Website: apple
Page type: billing-address
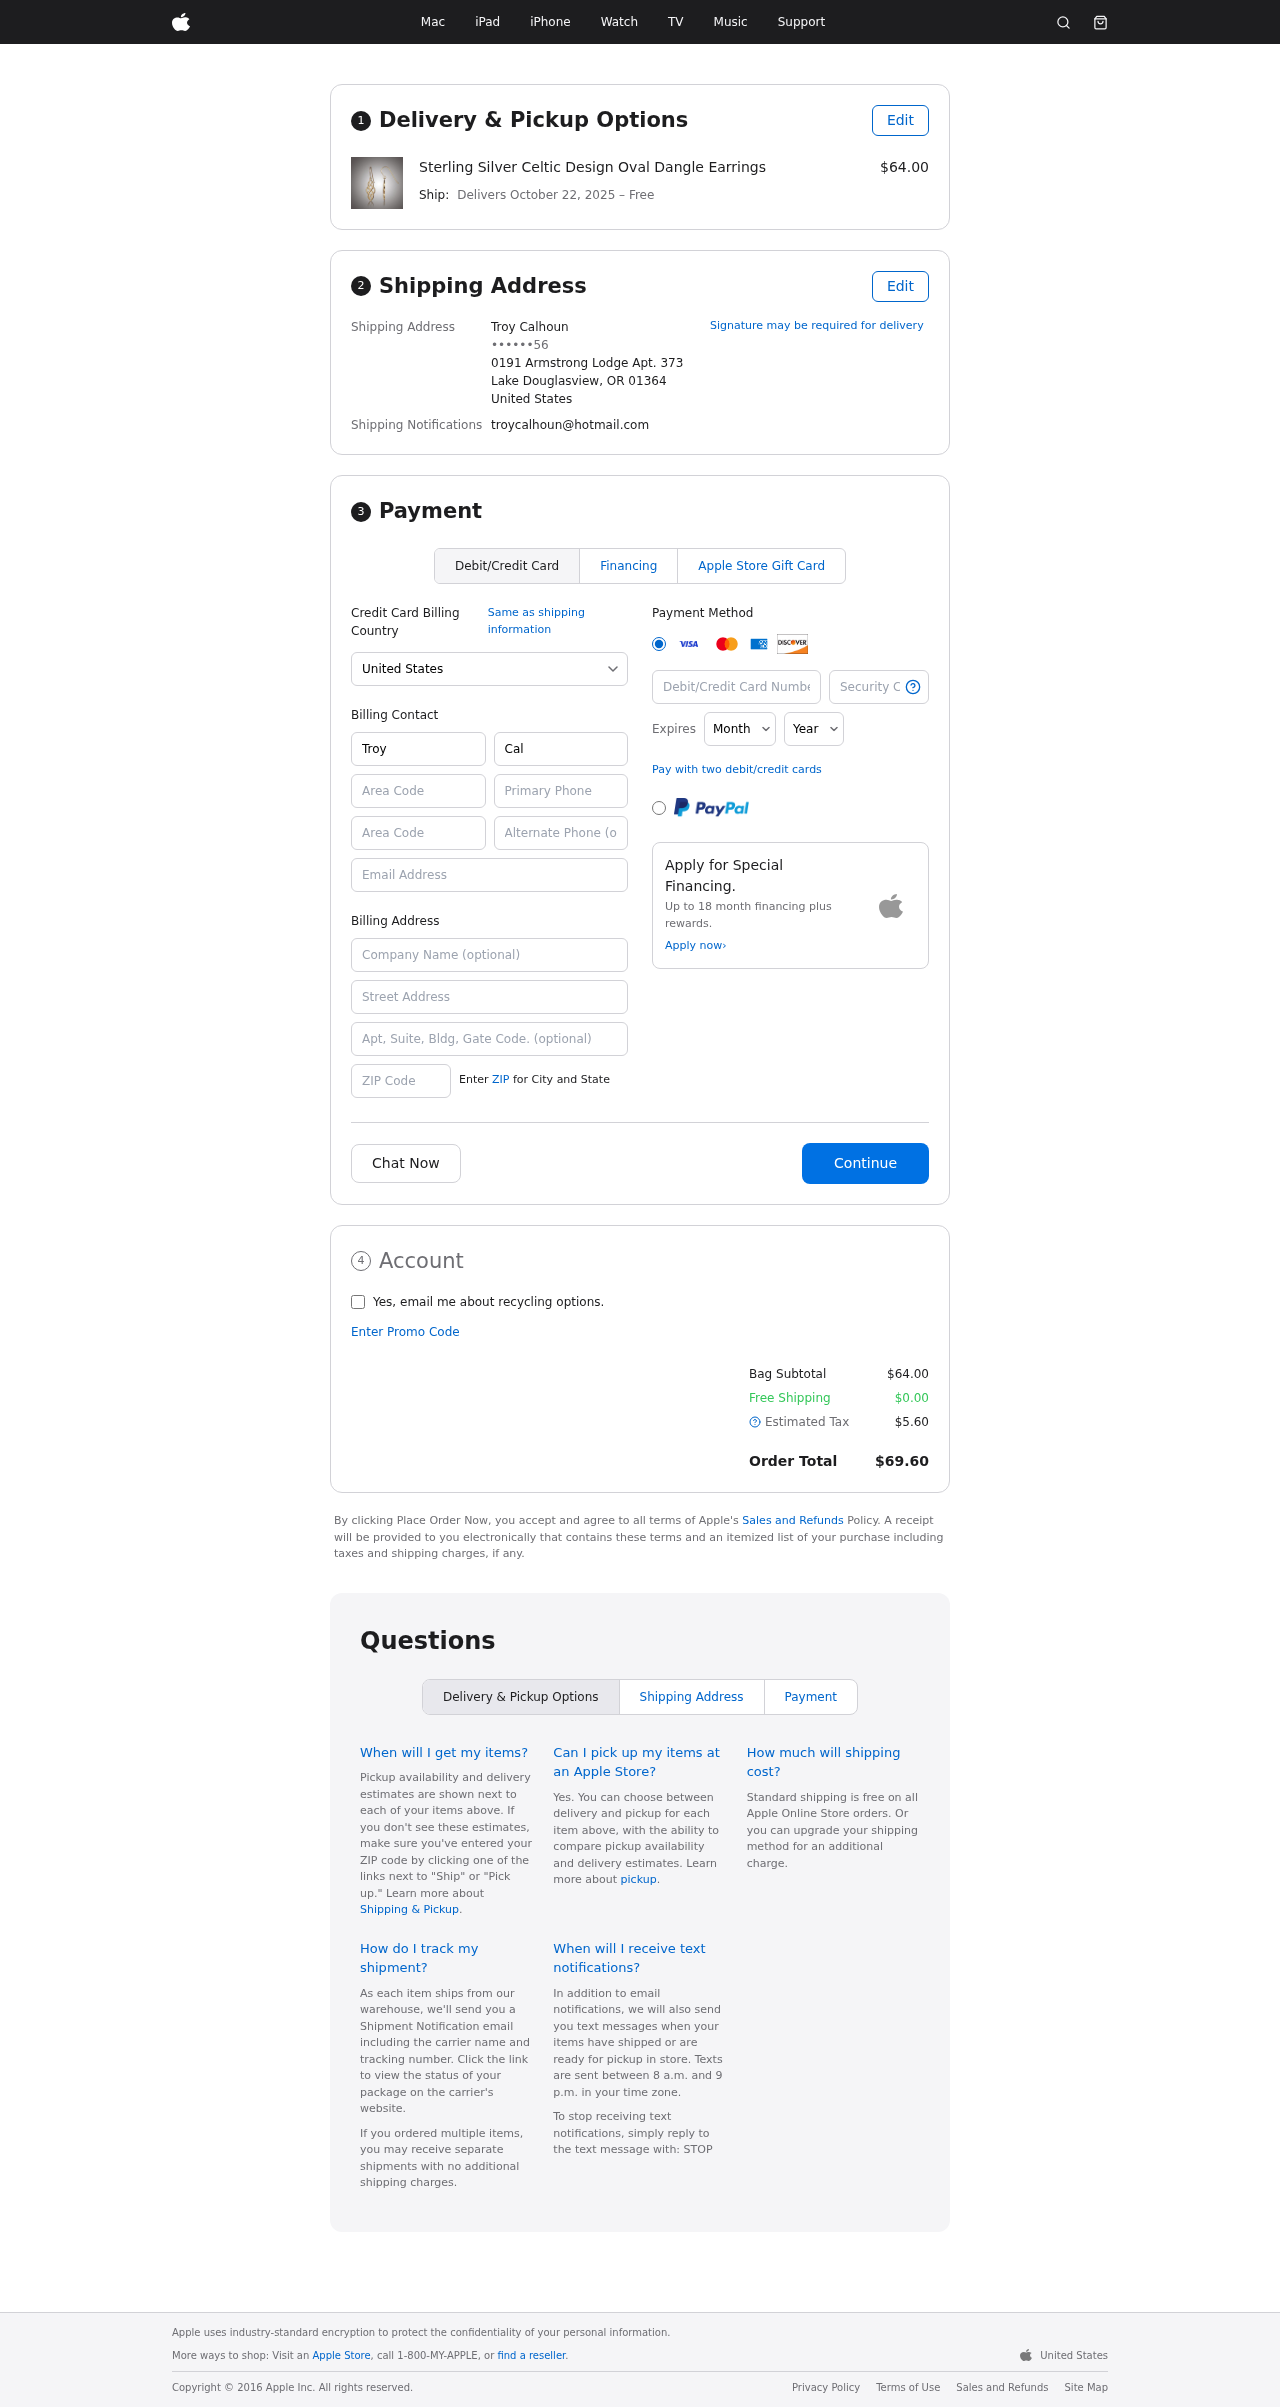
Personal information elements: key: PII_CARD_CVV
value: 1338
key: PII_CARD_EXPIRY_MONTH
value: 07
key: PII_CARD_EXPIRY_YEAR
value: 26
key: PII_CARD_NUMBER
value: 3722 9498 2249 236
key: PII_CITY_STATE_ZIP
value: Lake Douglasview, OR 01364
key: PII_COUNTRY
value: United States
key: PII_EMAIL
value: troycalhoun@hotmail.com
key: PII_FULLNAME
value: Troy Calhoun
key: PII_STREET
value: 0191 Armstrong Lodge Apt. 373
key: PII_PHONE_LINE_NUMERIC
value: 56
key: PII_PHONE_SUFFIX_NUMERIC
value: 56
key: PII_BILLING_FIRSTNAME
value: Troy
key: PII_BILLING_LASTNAME
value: Calhoun
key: PII_BILLING_PHONE_AREA
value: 713
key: PII_BILLING_PHONE
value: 7136880056
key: PII_BILLING_EMAIL
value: troycalhoun@hotmail.com
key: PII_BILLING_COMPANY
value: Mills, Perez and Bishop
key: PII_BILLING_STREET
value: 0191 Armstrong Lodge Apt. 373
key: PII_BILLING_STREET2
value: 06119 Jessica Roads
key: PII_BILLING_POSTCODE
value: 01364
Product elements: key: PRODUCT1_NAME
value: Sterling Silver Celtic Design Oval Dangle Earrings
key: PRODUCT1_PRICE
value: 64
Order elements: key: ORDER_DELIVERY_DATE
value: October 22, 2025
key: ORDER_SUBTOTAL
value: $64.00
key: ORDER_SHIPPING_COST
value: $0.00
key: ORDER_TAX
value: $5.60
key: ORDER_TOTAL
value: $69.60